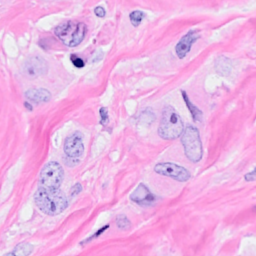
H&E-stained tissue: Breast